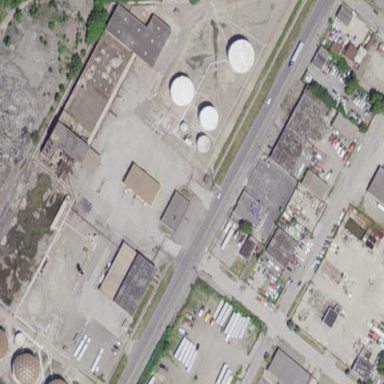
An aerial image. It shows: Industrial area designated as oil depot.